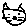
Label: cat